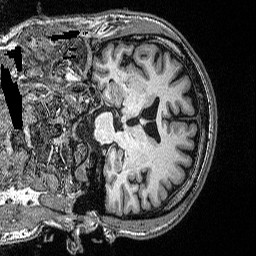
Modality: T1w
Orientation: coronal
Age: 43
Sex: male
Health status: ill
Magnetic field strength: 3 T
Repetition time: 2.53 s
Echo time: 0.00331 s